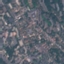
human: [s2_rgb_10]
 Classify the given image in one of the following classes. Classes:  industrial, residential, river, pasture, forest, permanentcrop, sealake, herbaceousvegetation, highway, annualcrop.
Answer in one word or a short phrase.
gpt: Residential